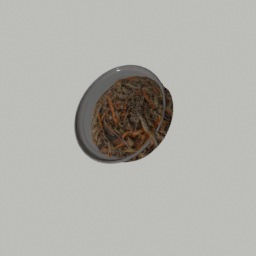
Label: nature